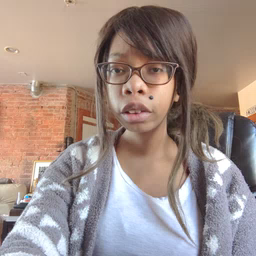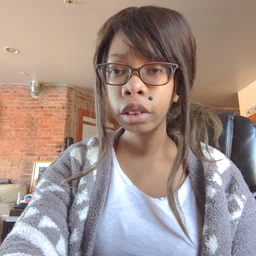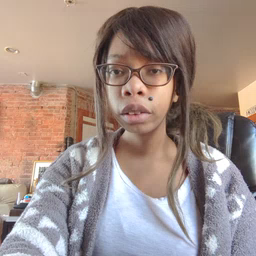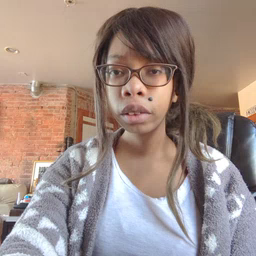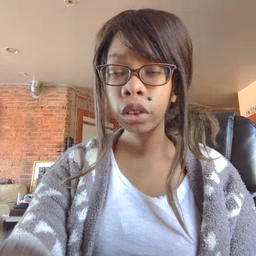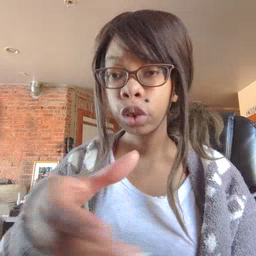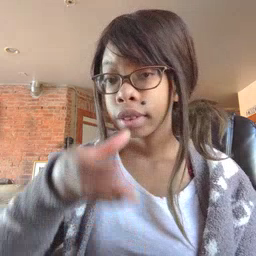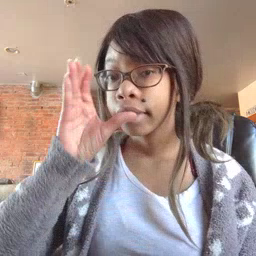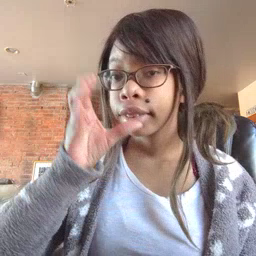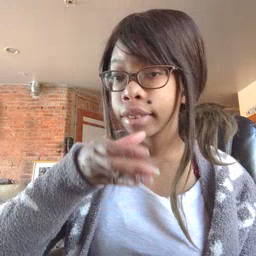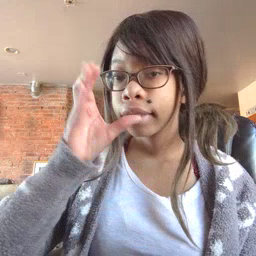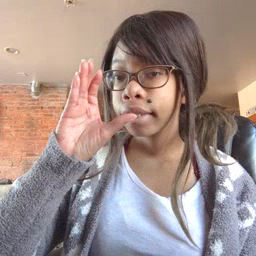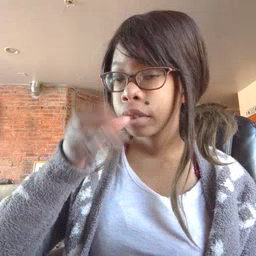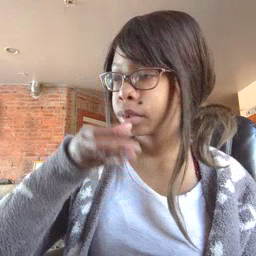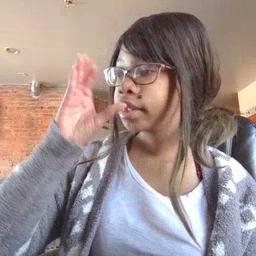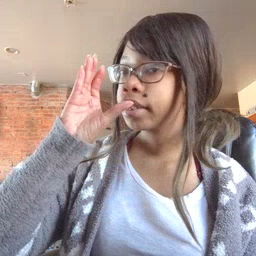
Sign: drink